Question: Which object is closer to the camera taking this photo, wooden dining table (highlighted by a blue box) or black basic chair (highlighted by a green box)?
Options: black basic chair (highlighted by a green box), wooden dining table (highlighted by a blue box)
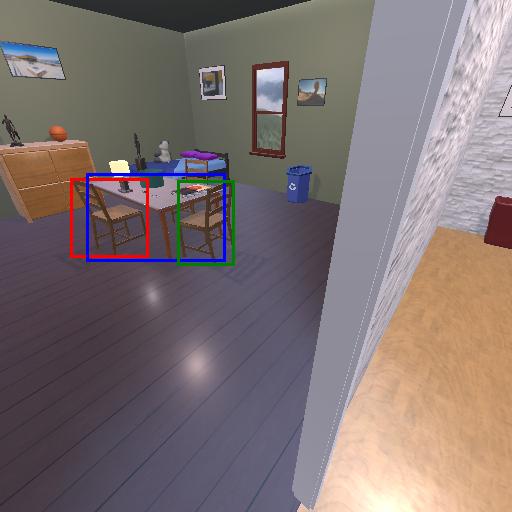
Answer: black basic chair (highlighted by a green box)